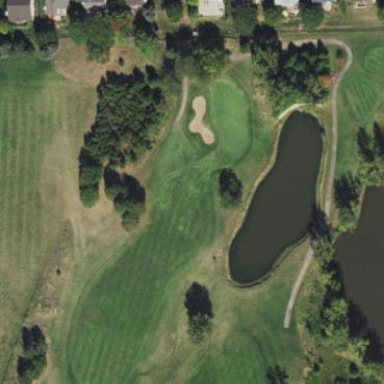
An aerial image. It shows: Golf fairway surrounded by grass.